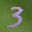
Label: 3